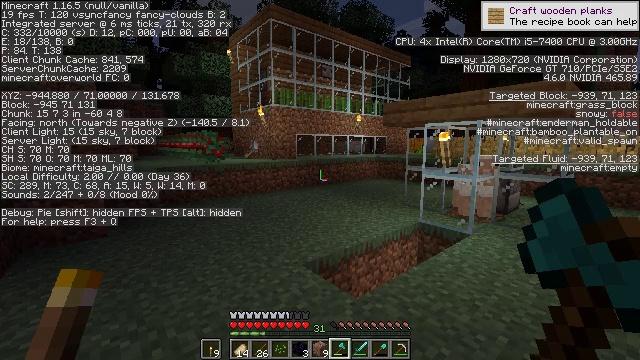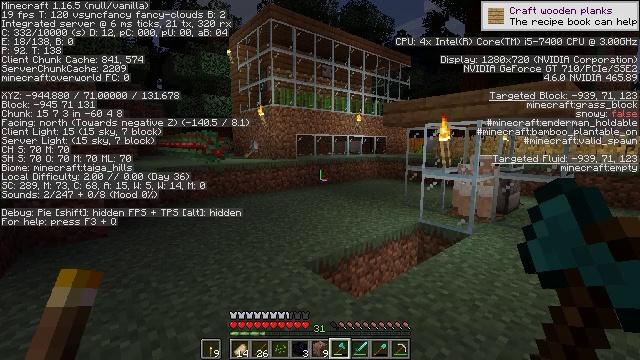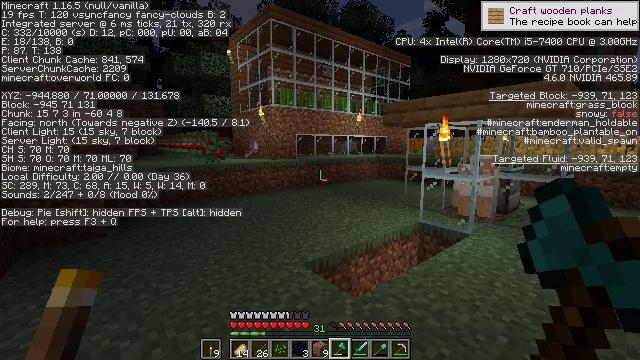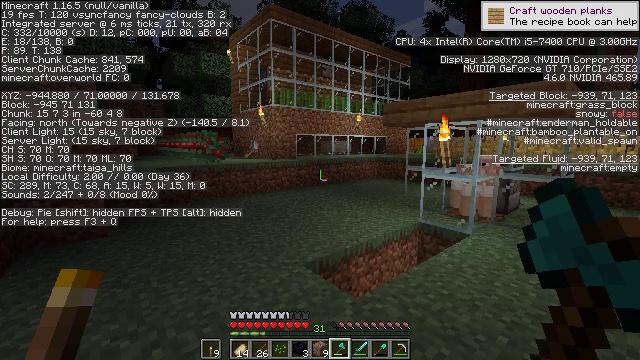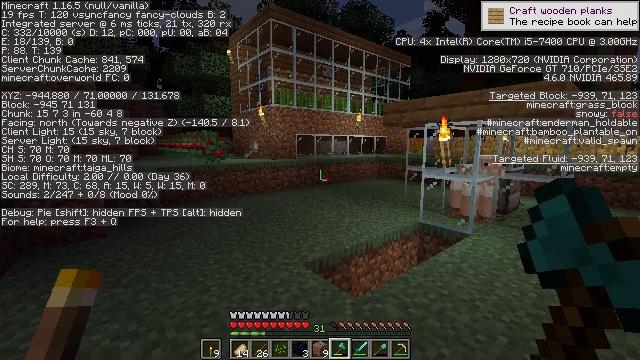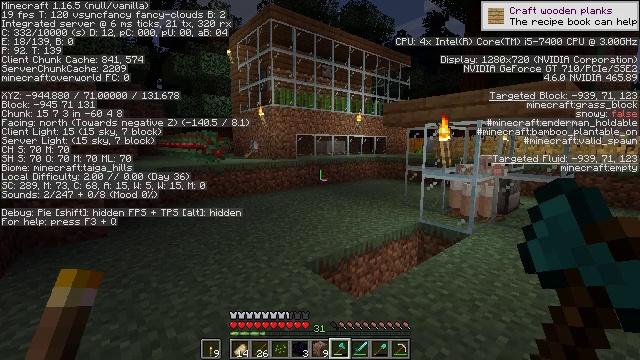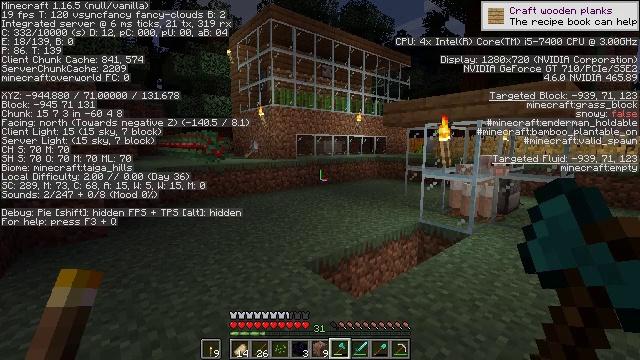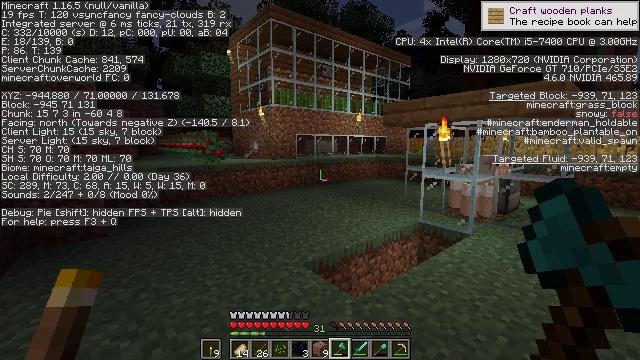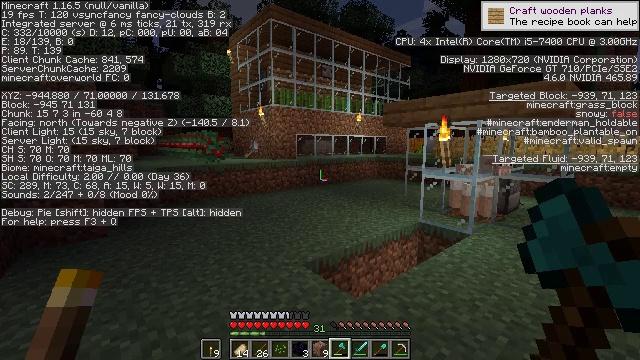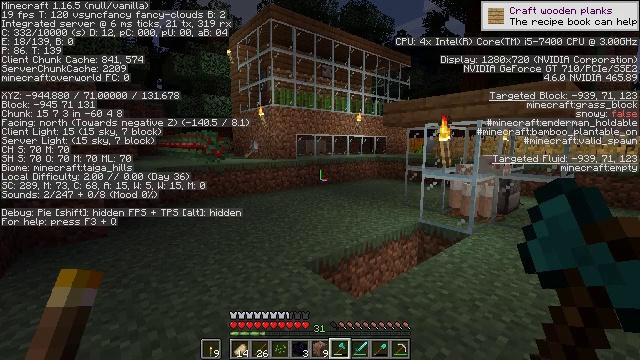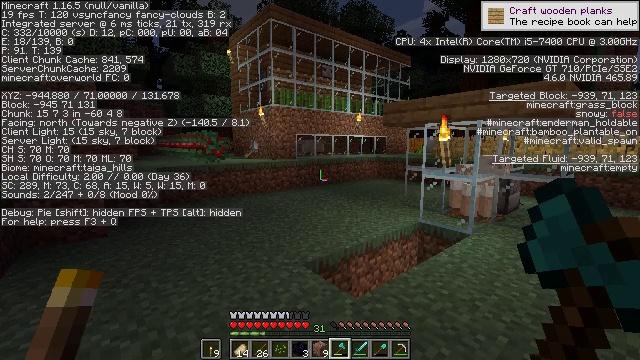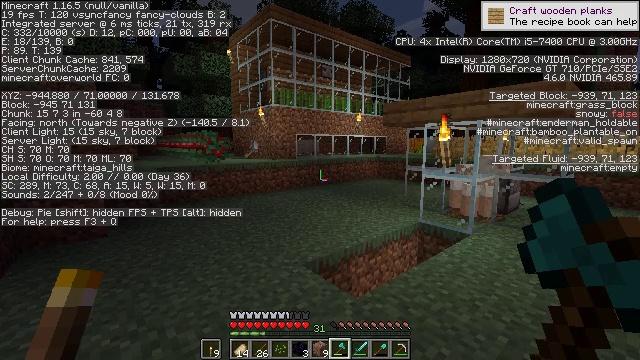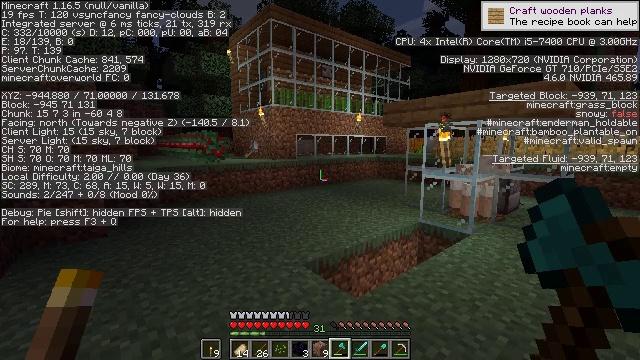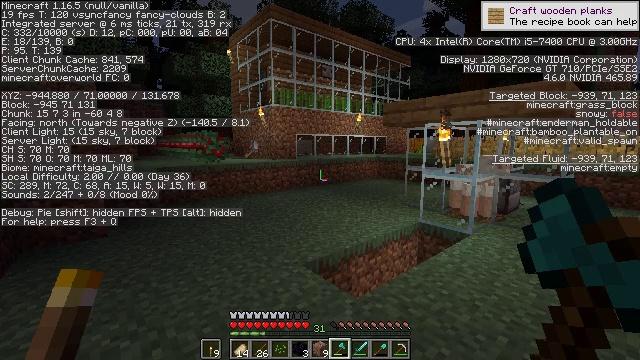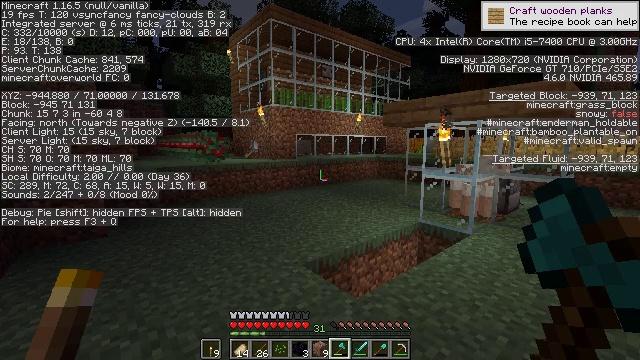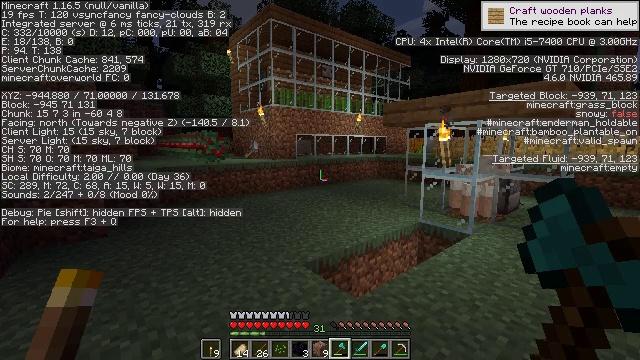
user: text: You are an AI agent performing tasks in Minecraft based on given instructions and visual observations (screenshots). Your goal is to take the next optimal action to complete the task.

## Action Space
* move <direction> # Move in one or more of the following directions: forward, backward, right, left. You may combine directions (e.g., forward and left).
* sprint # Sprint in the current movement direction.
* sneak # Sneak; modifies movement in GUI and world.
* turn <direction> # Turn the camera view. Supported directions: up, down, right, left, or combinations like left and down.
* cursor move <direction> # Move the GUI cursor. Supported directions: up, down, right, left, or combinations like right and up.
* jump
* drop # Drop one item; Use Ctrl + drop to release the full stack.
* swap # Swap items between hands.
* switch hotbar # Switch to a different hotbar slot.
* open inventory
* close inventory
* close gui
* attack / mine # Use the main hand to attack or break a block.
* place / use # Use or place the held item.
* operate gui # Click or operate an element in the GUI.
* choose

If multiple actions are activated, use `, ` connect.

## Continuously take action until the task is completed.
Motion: motion action
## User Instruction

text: Use iron ingots and a stick to craft a rail.
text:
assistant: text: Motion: no_op
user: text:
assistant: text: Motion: no_op
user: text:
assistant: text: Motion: no_op
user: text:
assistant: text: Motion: no_op
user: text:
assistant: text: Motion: no_op
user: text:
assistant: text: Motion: no_op
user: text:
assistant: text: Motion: no_op
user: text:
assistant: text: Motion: no_op
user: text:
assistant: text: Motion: no_op
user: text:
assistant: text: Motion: no_op
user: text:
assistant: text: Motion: no_op
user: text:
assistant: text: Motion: no_op
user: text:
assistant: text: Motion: no_op
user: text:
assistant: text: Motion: no_op
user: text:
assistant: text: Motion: no_op
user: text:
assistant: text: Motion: no_op
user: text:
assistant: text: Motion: no_op
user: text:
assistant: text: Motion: no_op
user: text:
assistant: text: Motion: no_op
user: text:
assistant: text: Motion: no_op
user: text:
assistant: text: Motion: no_op
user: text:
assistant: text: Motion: no_op
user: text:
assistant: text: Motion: no_op
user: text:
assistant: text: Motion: no_op
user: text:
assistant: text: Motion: no_op
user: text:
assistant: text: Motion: no_op
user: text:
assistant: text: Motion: no_op
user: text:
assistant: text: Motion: no_op
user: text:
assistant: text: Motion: no_op
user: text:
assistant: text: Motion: no_op